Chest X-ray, PA view. Patient: 58 years old, sex F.
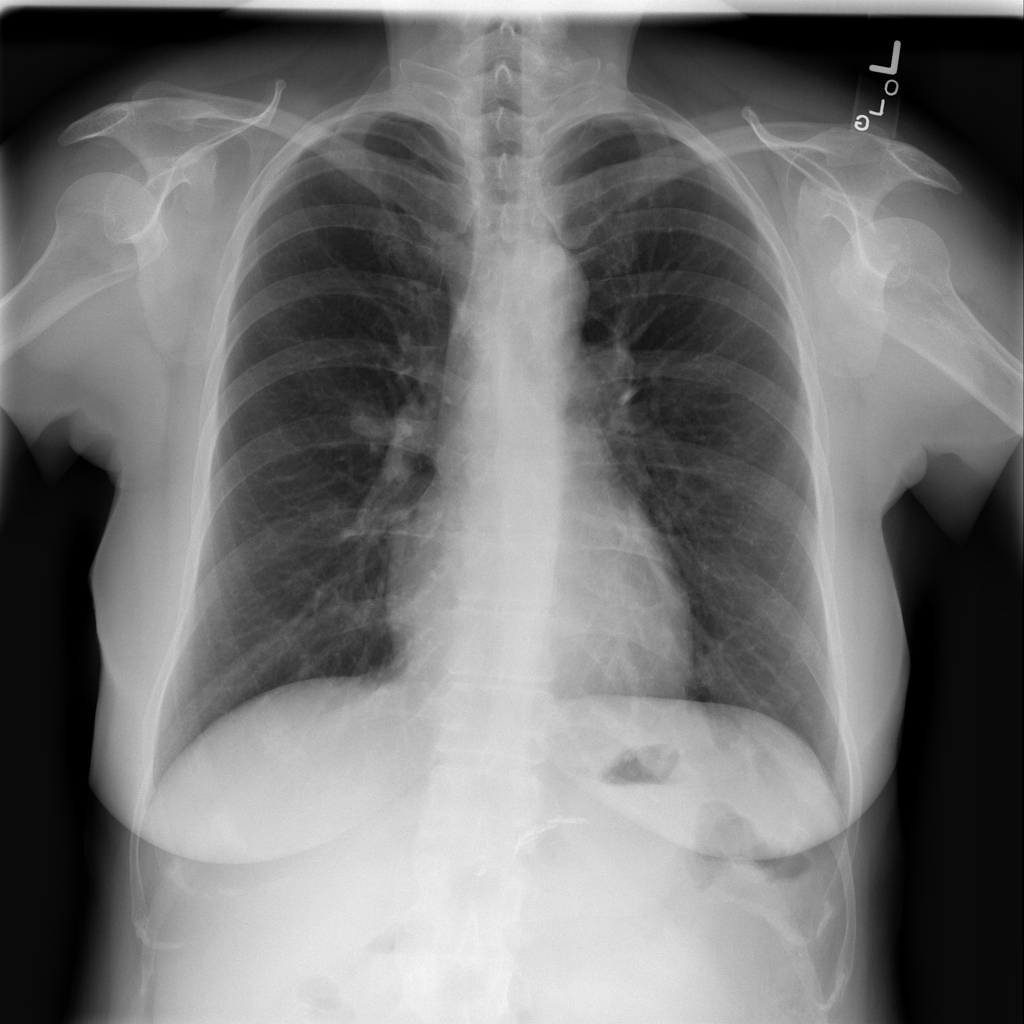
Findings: No Finding